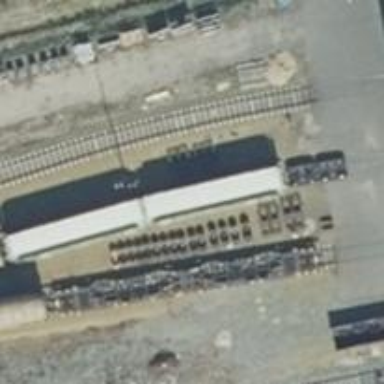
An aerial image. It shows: Railway yard in service.